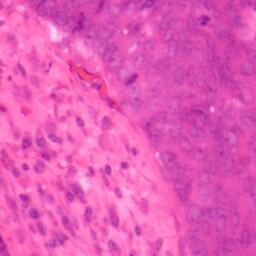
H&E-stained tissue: Colon